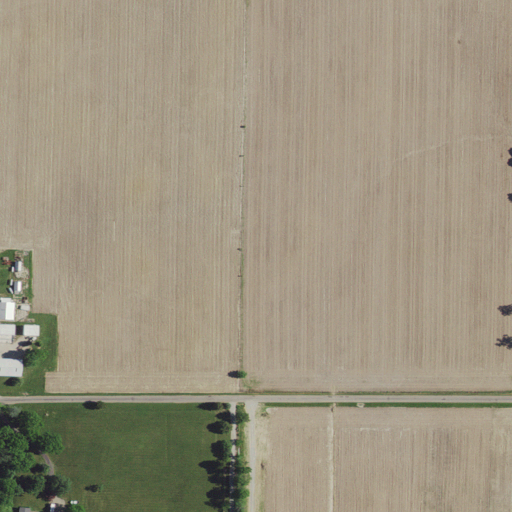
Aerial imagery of mountain in Indiana named Elkhorn Hill containing cultivated crops, open development, pasture, medium intensity development, mixed forest, and deciduous forest